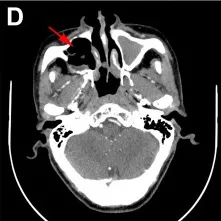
CT findings of the case. Horizontal.
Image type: radiology (ct)